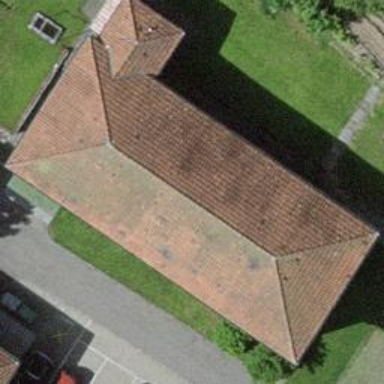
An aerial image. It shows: School building.